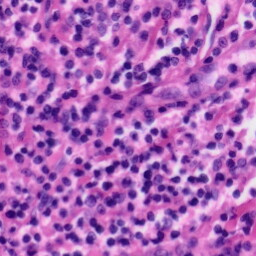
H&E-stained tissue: Tonsil